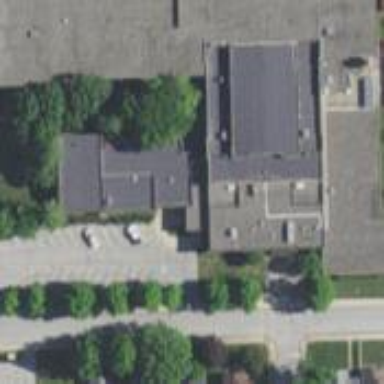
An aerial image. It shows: School building.